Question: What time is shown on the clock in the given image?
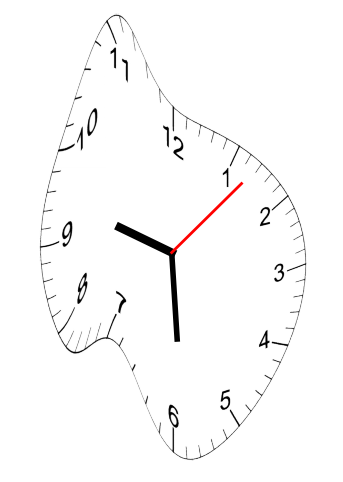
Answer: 09:29:07